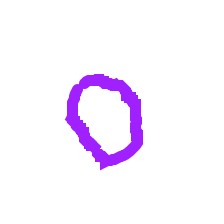
Shape: circle